Field crop: tomato
Growth stage: 2
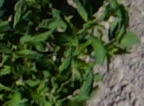
Species: tomato